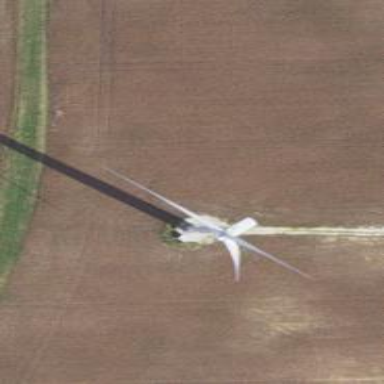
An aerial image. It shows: Wind turbine generator that utilizes wind as its source for generating electricity. It is of the horizontal axis type.